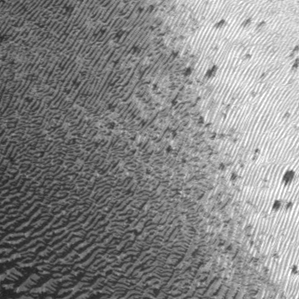
Label: frost